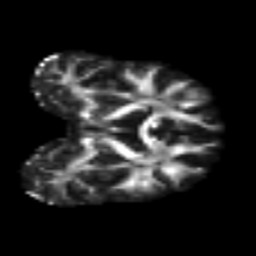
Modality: FA
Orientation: coronal
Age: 36
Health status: ill
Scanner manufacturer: philips
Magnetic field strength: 3 T
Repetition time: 9 s
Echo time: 0.127 s